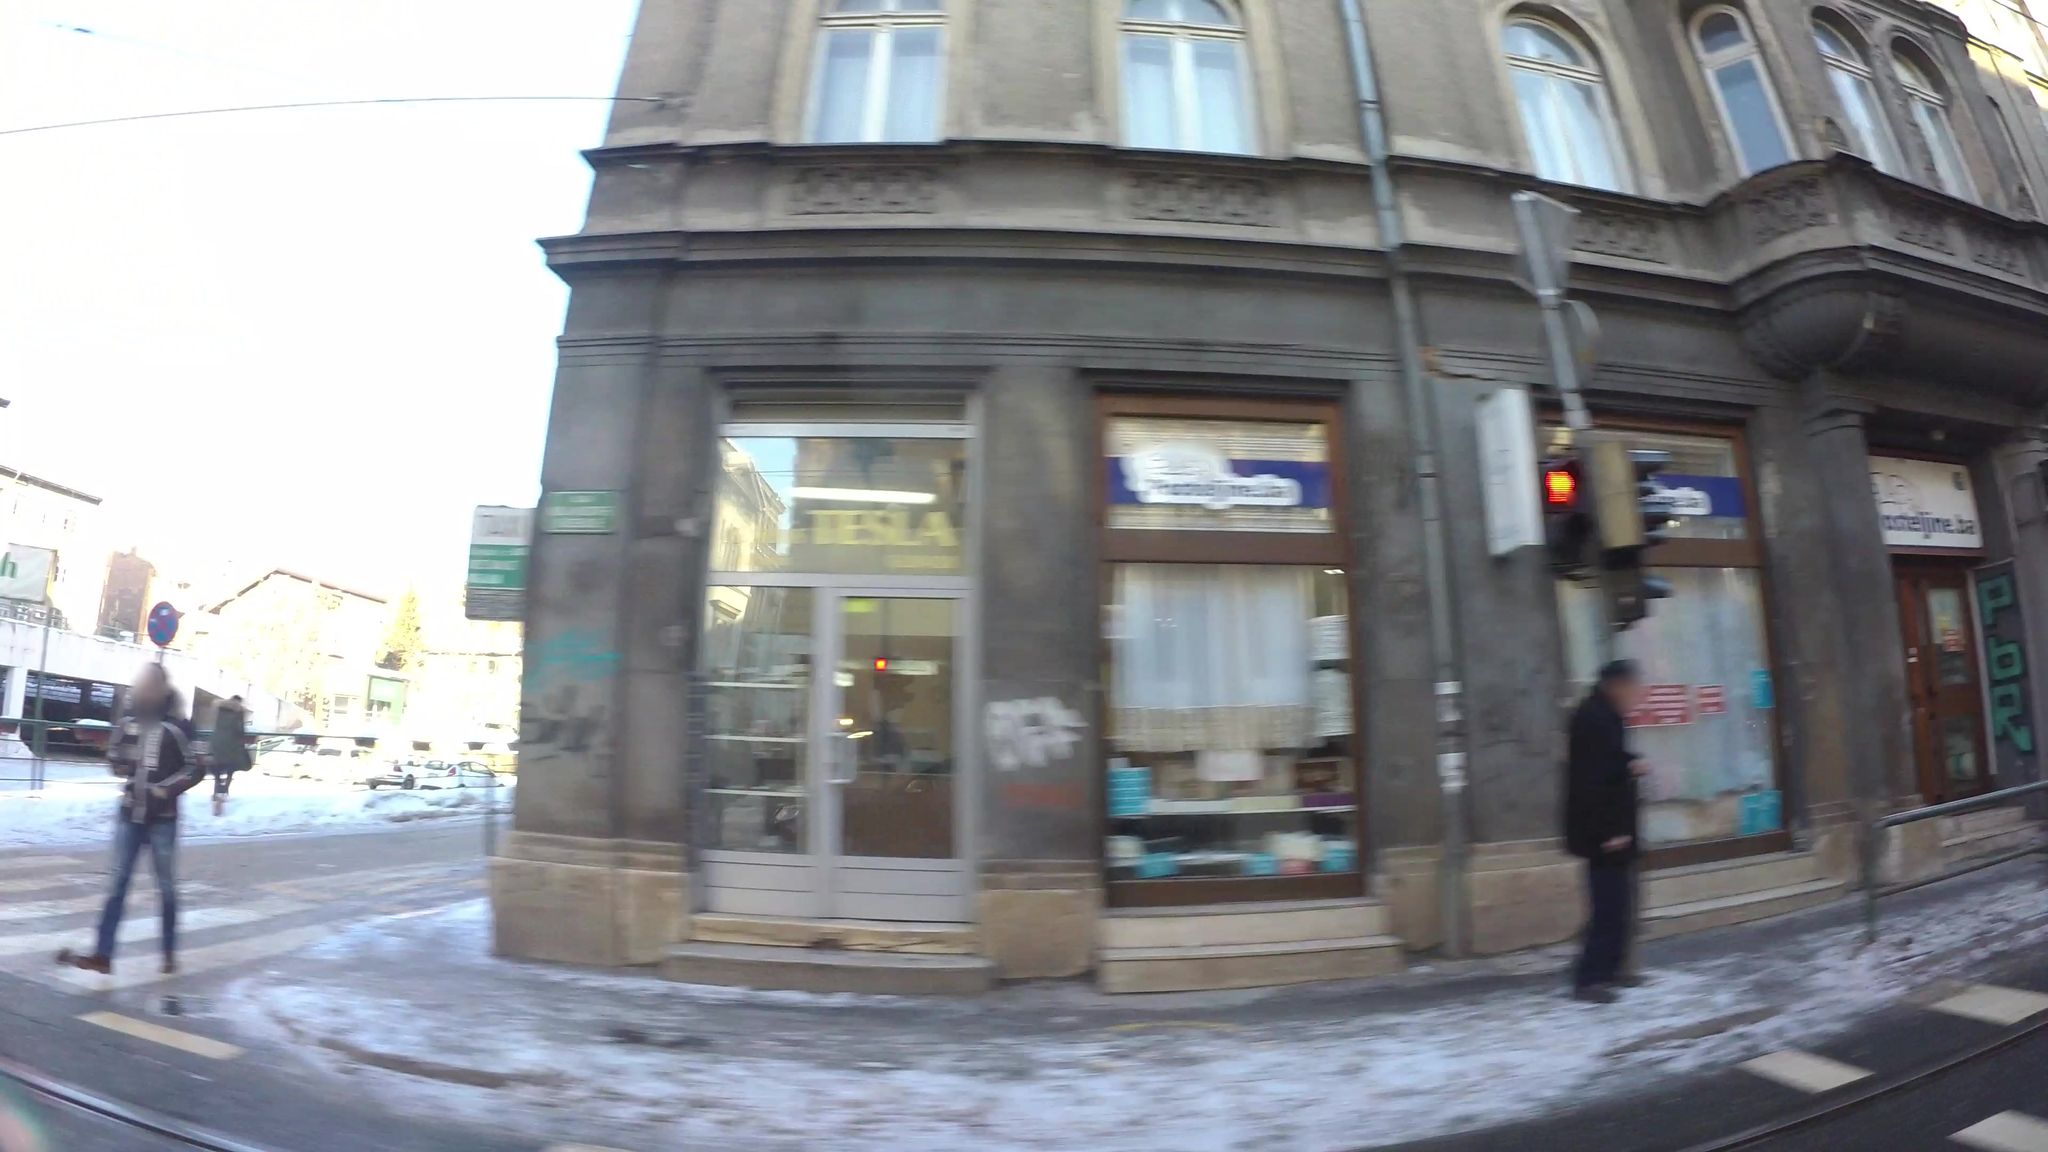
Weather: snowy
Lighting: day
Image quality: slightly poor
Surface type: walking surface
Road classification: footway
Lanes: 2
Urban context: urban centre
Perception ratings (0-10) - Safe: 4.47, Lively: 6.21, Beautiful: 4.83, Boring: 3.26, Depressing: 6.34, Wealthy: 6.67